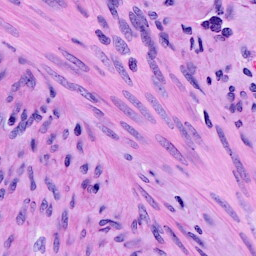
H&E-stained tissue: Cervix